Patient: sex F, age 34
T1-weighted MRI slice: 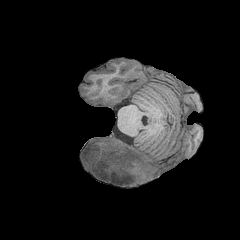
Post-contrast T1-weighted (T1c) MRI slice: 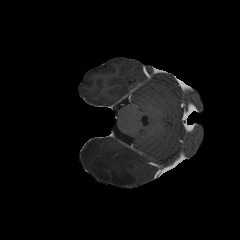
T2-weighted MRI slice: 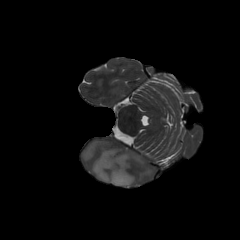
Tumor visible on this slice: yes
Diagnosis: Astrocytoma, IDH-mutant
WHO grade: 3